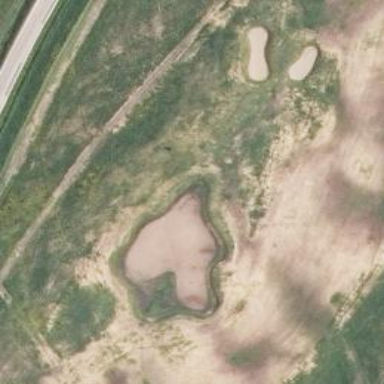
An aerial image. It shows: Sandy area is golf bunker.